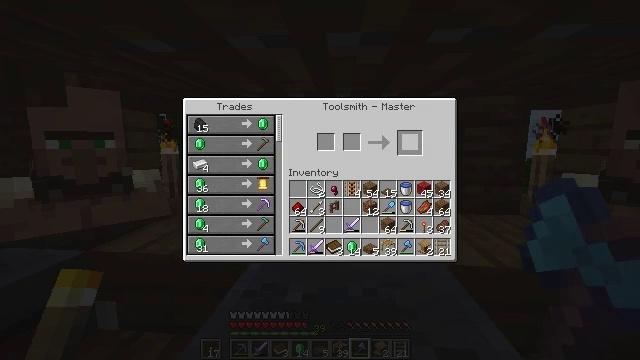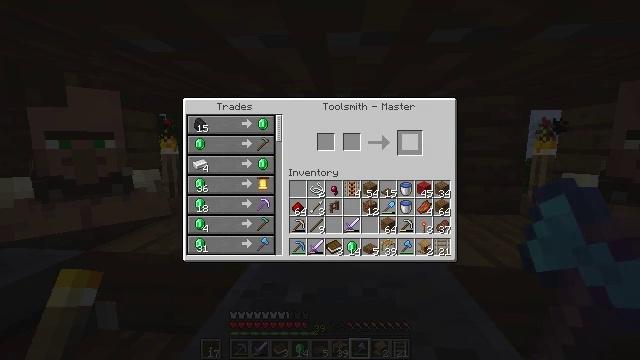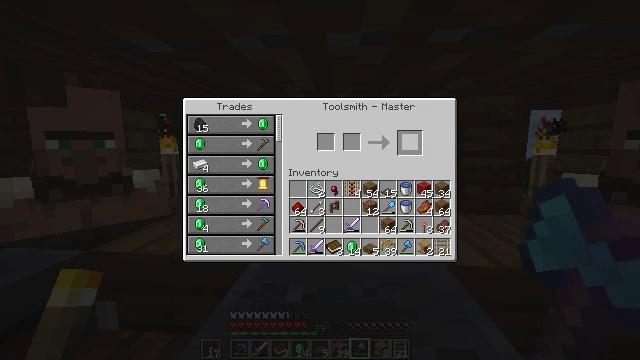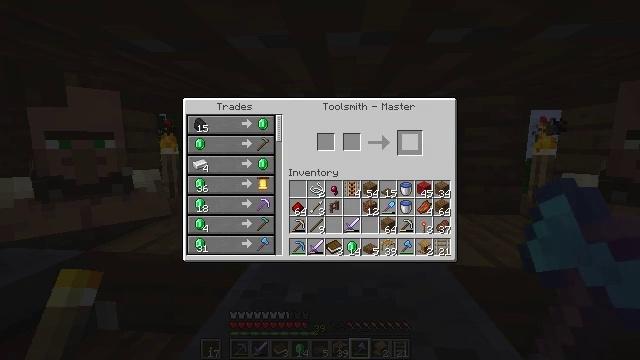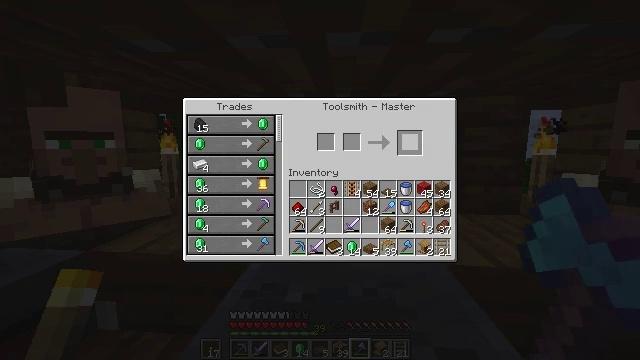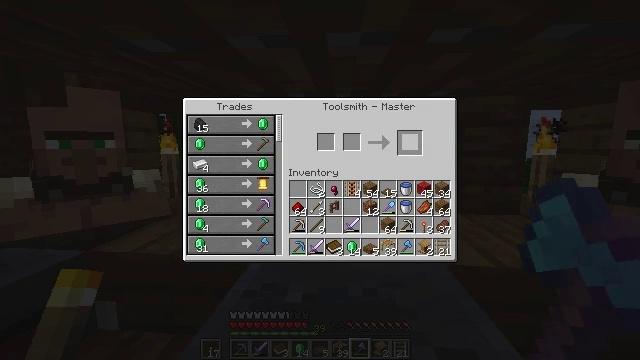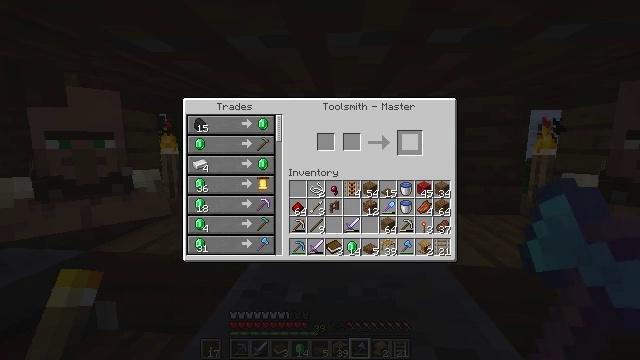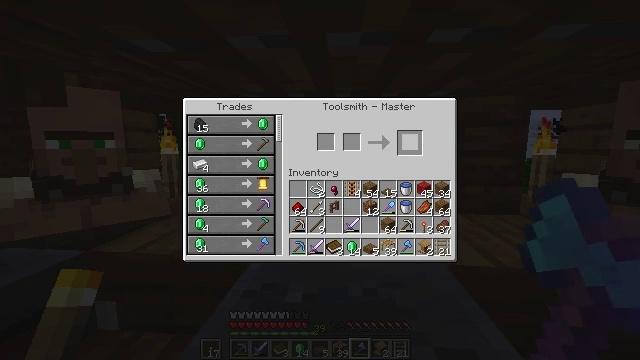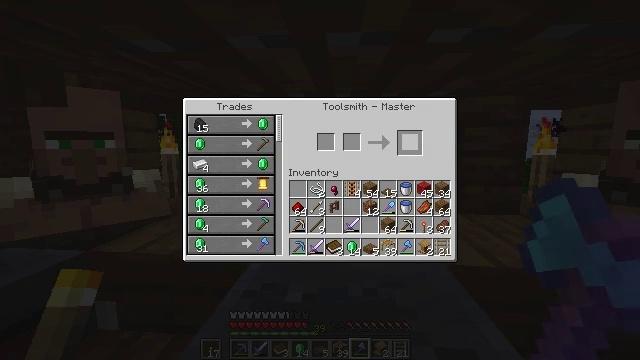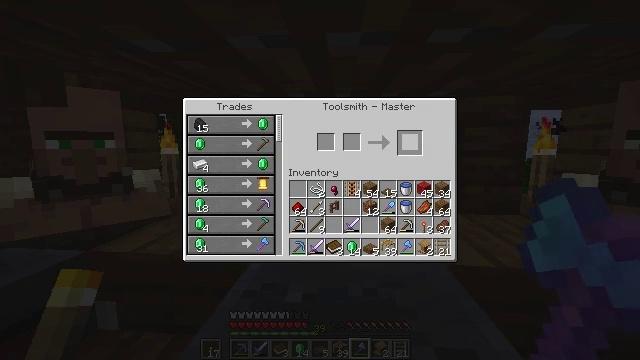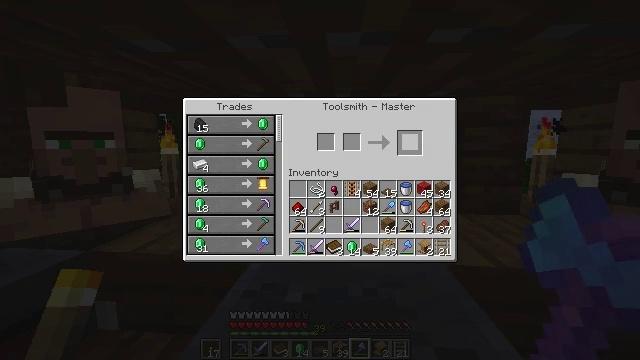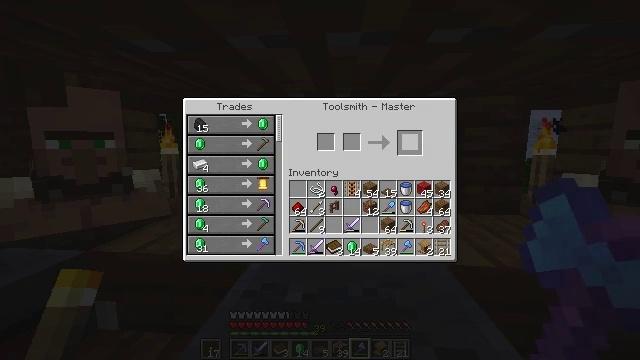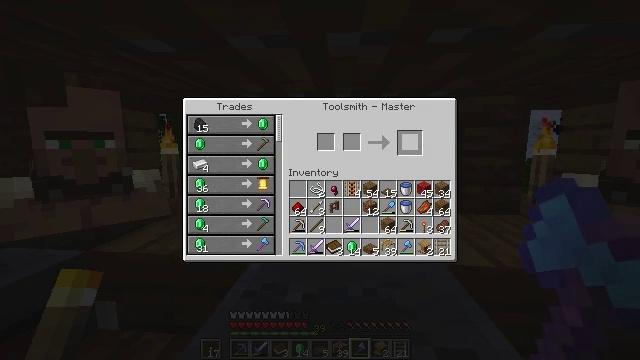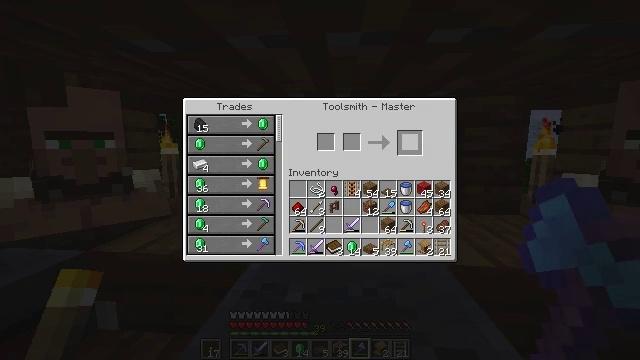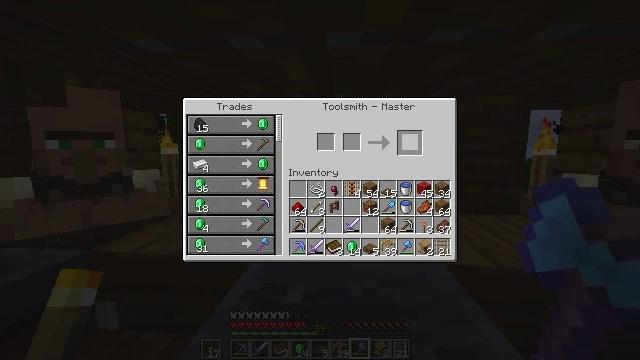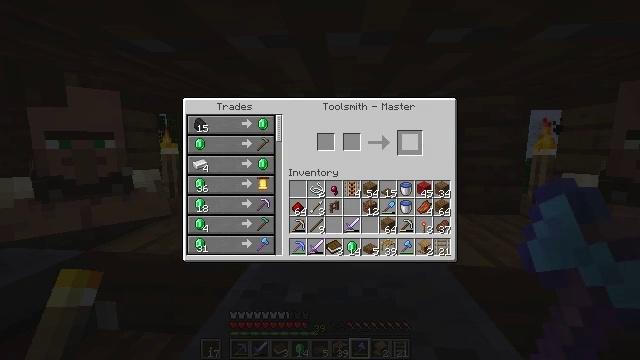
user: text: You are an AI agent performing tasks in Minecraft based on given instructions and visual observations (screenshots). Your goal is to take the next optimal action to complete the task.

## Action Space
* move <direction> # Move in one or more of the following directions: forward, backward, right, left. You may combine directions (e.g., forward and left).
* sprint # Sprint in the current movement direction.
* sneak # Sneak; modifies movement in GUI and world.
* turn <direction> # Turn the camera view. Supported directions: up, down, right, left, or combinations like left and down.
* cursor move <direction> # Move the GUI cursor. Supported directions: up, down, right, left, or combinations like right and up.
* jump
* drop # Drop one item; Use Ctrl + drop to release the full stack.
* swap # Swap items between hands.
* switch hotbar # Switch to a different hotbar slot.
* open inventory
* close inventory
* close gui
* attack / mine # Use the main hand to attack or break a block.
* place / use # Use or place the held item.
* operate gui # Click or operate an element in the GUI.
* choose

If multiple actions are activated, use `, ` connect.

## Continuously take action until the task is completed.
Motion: motion action
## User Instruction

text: Break the spruce slab from a structure.
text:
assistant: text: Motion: sneak
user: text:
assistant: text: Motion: sneak
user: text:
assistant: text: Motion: sneak
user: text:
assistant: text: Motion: no_op
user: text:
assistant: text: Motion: no_op
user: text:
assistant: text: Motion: no_op
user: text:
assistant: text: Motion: no_op
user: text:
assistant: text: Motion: no_op
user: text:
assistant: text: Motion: no_op
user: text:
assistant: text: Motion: no_op
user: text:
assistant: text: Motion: no_op
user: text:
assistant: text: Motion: no_op
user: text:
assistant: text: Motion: no_op
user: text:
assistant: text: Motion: no_op
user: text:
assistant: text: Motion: no_op
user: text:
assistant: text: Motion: no_op
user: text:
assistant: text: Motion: no_op
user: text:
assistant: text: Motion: no_op
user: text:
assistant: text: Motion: no_op
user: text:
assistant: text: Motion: no_op
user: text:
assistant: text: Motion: no_op
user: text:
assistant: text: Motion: no_op
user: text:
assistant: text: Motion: no_op
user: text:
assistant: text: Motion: no_op
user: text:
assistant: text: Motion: no_op
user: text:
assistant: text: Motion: no_op
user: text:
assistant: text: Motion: no_op
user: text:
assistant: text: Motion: no_op
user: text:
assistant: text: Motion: no_op
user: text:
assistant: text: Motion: no_op